Question: I dont know how to set up my activity layour right. I have a layout with button at the top and when I click it I want to populate ListView to present some data(like history of ordered pizzas). But when I click button I get this:

I dont understand why this button keeps copying. I just want one at the top.
activity_tab_history.xml
'''
<RelativeLayout xmlns:android="http://schemas.android.com/apk/res/android"
xmlns:tools="http://schemas.android.com/tools" android:layout_width="match_parent"
android:layout_height="match_parent" android:paddingLeft="@dimen/activity_horizontal_margin"
android:paddingRight="@dimen/activity_horizontal_margin"
android:paddingTop="@dimen/activity_vertical_margin"
android:paddingBottom="@dimen/activity_vertical_margin"
tools:context="com.example.tomek.pizzaservice.TabHistoryActivity">
<Button
android:layout_width="wrap_content"
android:layout_height="wrap_content"
android:text="Refresh"
android:id="@+id/buttRefresh"
android:layout_alignParentTop="true"
android:layout_alignParentLeft="true"
android:layout_alignParentStart="true"
android:layout_alignParentRight="true"
android:layout_alignParentEnd="true"
android:onClick="buttRefreshAction" />
<ListView
android:layout_width="wrap_content"
android:layout_height="wrap_content"
android:id="@+id/listView"
android:layout_alignParentLeft="true"
android:layout_alignParentStart="true"
android:clickable="false"
android:layout_below="@+id/textViewItem" />
<TextView
android:layout_width="wrap_content"
android:layout_height="wrap_content"
android:text="New Text"
android:id="@+id/textViewItem"
android:layout_below="@+id/buttRefresh"
android:layout_alignParentLeft="true"
android:layout_alignParentStart="true" />
</RelativeLayout>
'''
code:
'''
public void buttRefreshAction(View view){
listView.setAdapter(loadDataFromDatabase());
}
private ArrayAdapter<String> loadDataFromDatabase(){
Toast.makeText(TabHistoryActivity.this, "Loading orders", Toast.LENGTH_SHORT).show();
ArrayAdapter<String> arrayAdapter = new ArrayAdapter<String>(this, R.layout.activity_tab_history, R.id.textViewItem);
Random rand = new Random();
for(int i=0; i<10; i++){
arrayAdapter.add("Order date: 2000:01:" +(01+i)+
", pizza: " + (rand.nextInt(15)+1) +
". SOME PIZZA NAME BLA BLA BLA" +
" Status: somthin");
}
Toast.makeText(TabHistoryActivity.this, "Completed loading orders", Toast.LENGTH_SHORT).show();
return arrayAdapter;
}
'''
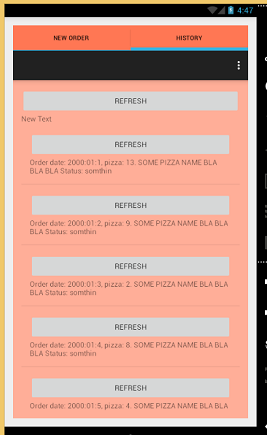
Answer: You are telling the adapter that the each row has the same layout as the whole thing.
look at
'''
ArrayAdapter<String> arrayAdapter = new ArrayAdapter<String>(this, R.layout.activity_tab_history, R.id.textViewItem);
'''
the second item given should be the layout for your row. it should be like this
'''
ArrayAdapter<String> arrayAdapter = new ArrayAdapter<String>(this, R.layout.my_row_template, R.id.textViewItem);
'''
and the row template is another layout file which shows what you want each row to look like, on the other hand you could do this
'''
ArrayAdapter<String> arrayAdapter = new ArrayAdapter<String>(this, android.R.layout.simple_list_item_1, android.R.id.text1);
'''
which will use the default android row layout of just a line of text